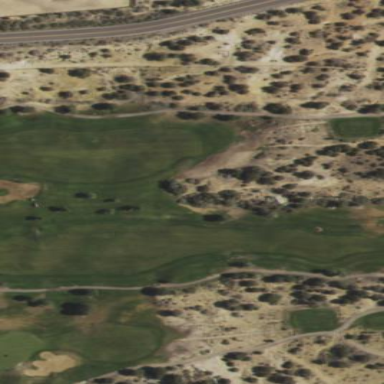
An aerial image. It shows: Area of rough grass used for golf.